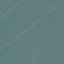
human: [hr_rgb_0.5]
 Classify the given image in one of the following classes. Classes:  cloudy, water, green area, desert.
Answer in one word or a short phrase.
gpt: water